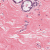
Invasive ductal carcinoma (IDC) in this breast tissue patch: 0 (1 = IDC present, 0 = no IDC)